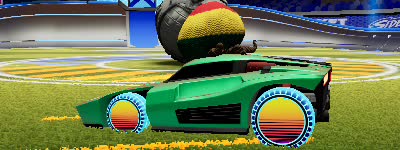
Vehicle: breakout